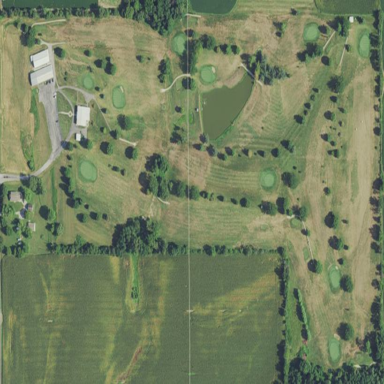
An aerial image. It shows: Golf course surrounded by greenery.